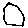
Label: hexagon